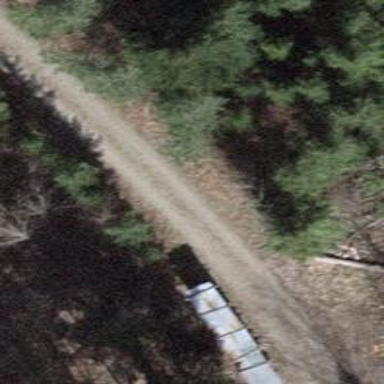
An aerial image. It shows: Gravel track with grade 3 tracktype.